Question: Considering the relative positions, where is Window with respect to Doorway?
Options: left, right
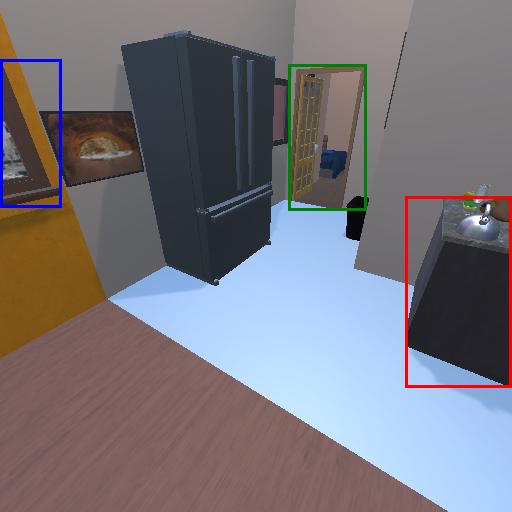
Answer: left